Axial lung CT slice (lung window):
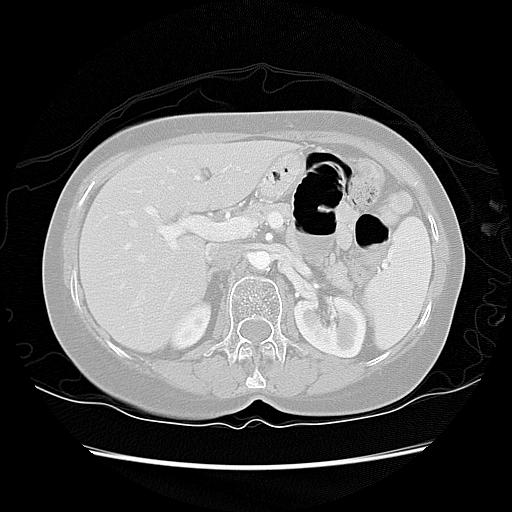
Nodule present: no